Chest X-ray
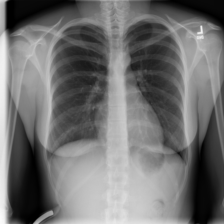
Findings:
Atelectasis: negative
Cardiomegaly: negative
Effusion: negative
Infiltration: negative
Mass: negative
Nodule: negative
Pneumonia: negative
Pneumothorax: negative
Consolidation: negative
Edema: negative
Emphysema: negative
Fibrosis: negative
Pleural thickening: negative
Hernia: negative